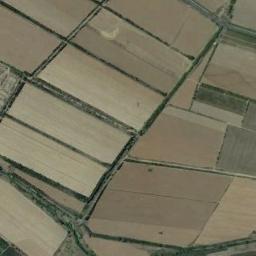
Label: rectangular_farmland